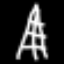
Label: The Eiffel Tower